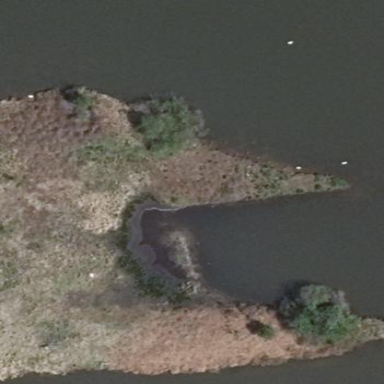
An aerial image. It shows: Wetland area dominated by reedbeds.